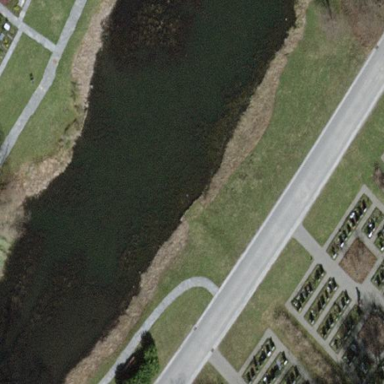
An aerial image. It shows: Pond surrounded by natural water.